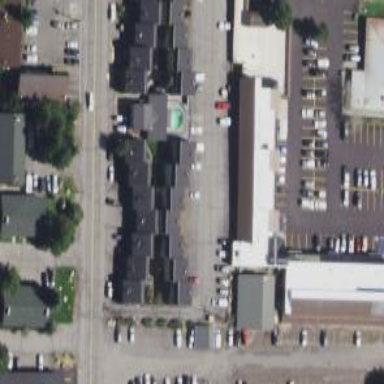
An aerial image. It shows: Retail area.